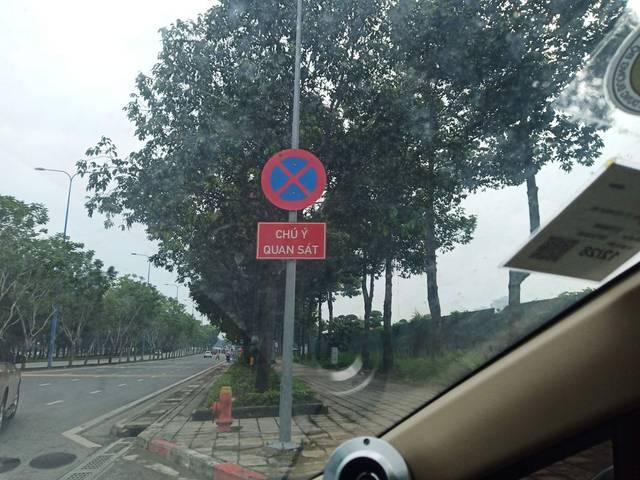
Region: Vietnam
Coordinates: 10.779, 106.736